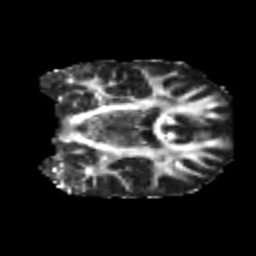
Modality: FA
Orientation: coronal
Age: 47
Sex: male
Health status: healthy
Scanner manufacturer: philips
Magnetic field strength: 3 T
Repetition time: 4.031 s
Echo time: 0.08907 s